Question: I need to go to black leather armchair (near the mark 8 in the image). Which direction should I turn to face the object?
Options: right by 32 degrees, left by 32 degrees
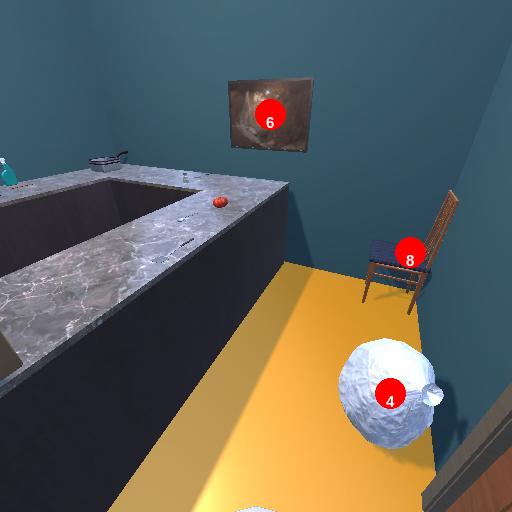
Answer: right by 32 degrees